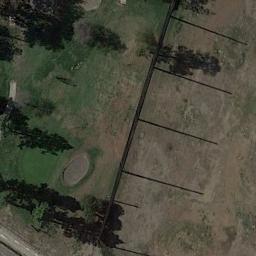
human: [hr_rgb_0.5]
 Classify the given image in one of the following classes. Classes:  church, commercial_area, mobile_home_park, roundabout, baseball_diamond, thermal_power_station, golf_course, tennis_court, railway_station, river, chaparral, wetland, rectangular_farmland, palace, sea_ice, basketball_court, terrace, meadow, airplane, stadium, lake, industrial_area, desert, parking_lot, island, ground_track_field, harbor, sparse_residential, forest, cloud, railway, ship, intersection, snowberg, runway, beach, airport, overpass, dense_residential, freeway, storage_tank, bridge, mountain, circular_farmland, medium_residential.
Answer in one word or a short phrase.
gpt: golf_course